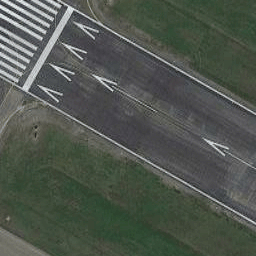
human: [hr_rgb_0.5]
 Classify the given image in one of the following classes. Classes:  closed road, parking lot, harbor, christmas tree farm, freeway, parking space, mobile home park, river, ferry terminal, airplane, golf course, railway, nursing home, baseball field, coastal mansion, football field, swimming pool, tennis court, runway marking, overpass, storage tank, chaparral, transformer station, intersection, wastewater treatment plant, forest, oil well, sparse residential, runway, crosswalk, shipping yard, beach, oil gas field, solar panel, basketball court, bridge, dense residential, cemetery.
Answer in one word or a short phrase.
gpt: runway